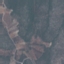
Label: HerbaceousVegetation